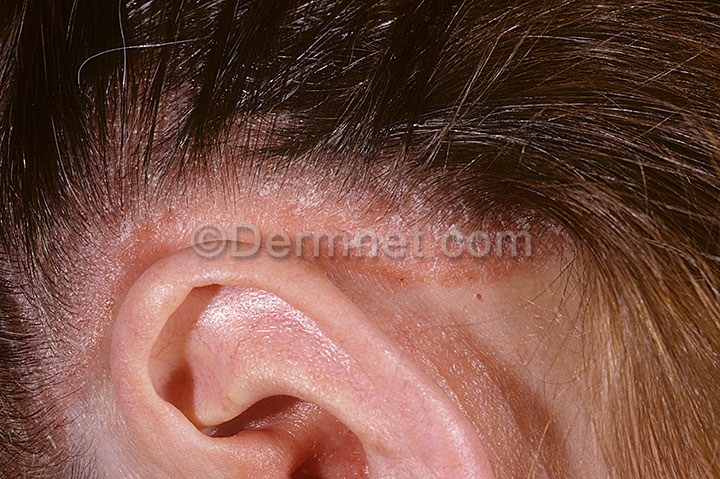
Disease: Psoriasis pictures Lichen Planus and related diseases